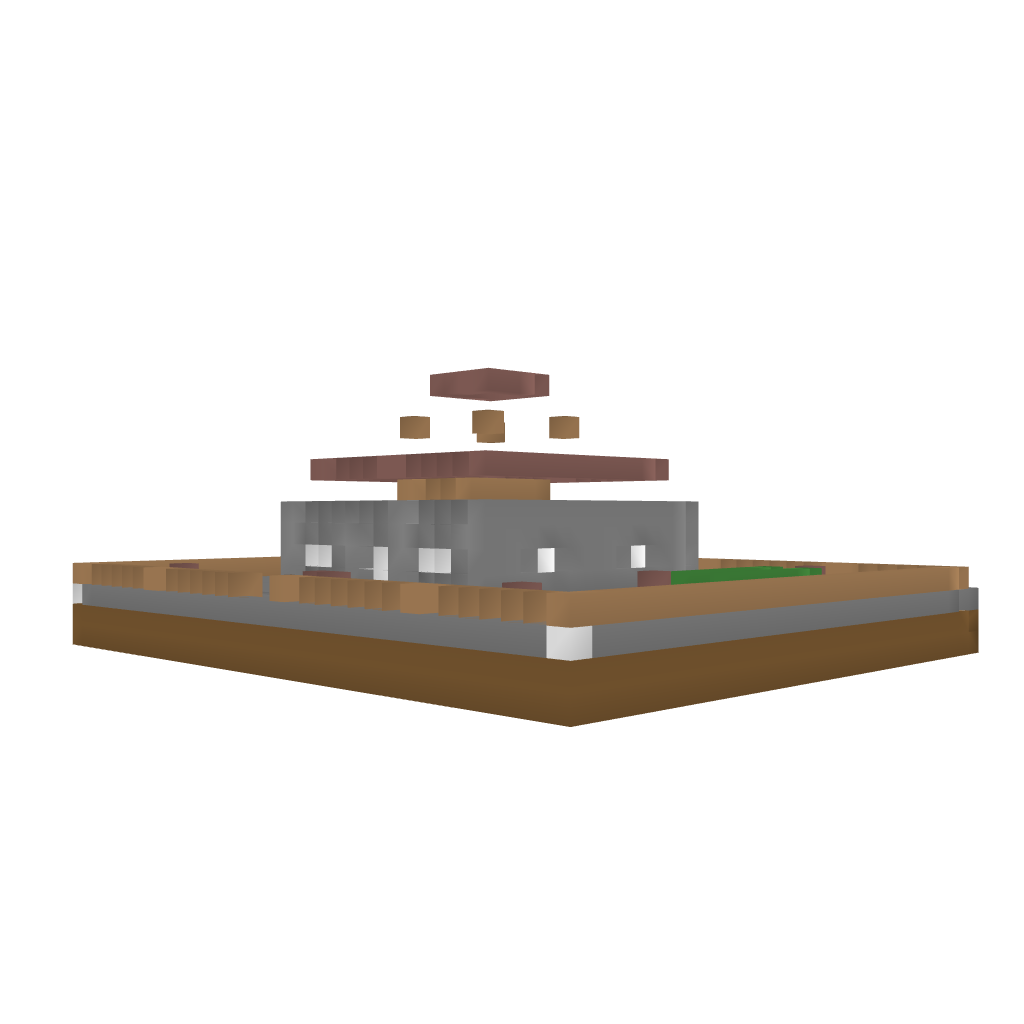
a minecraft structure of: Fazendinha - Small Farm bad low quality